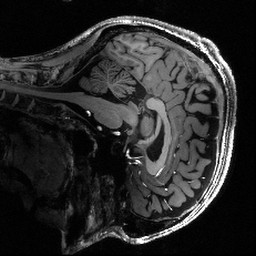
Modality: T1w
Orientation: sagittal
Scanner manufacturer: siemens
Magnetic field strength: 6.98 T
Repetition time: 2.5 s
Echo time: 0.00274 s